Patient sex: M
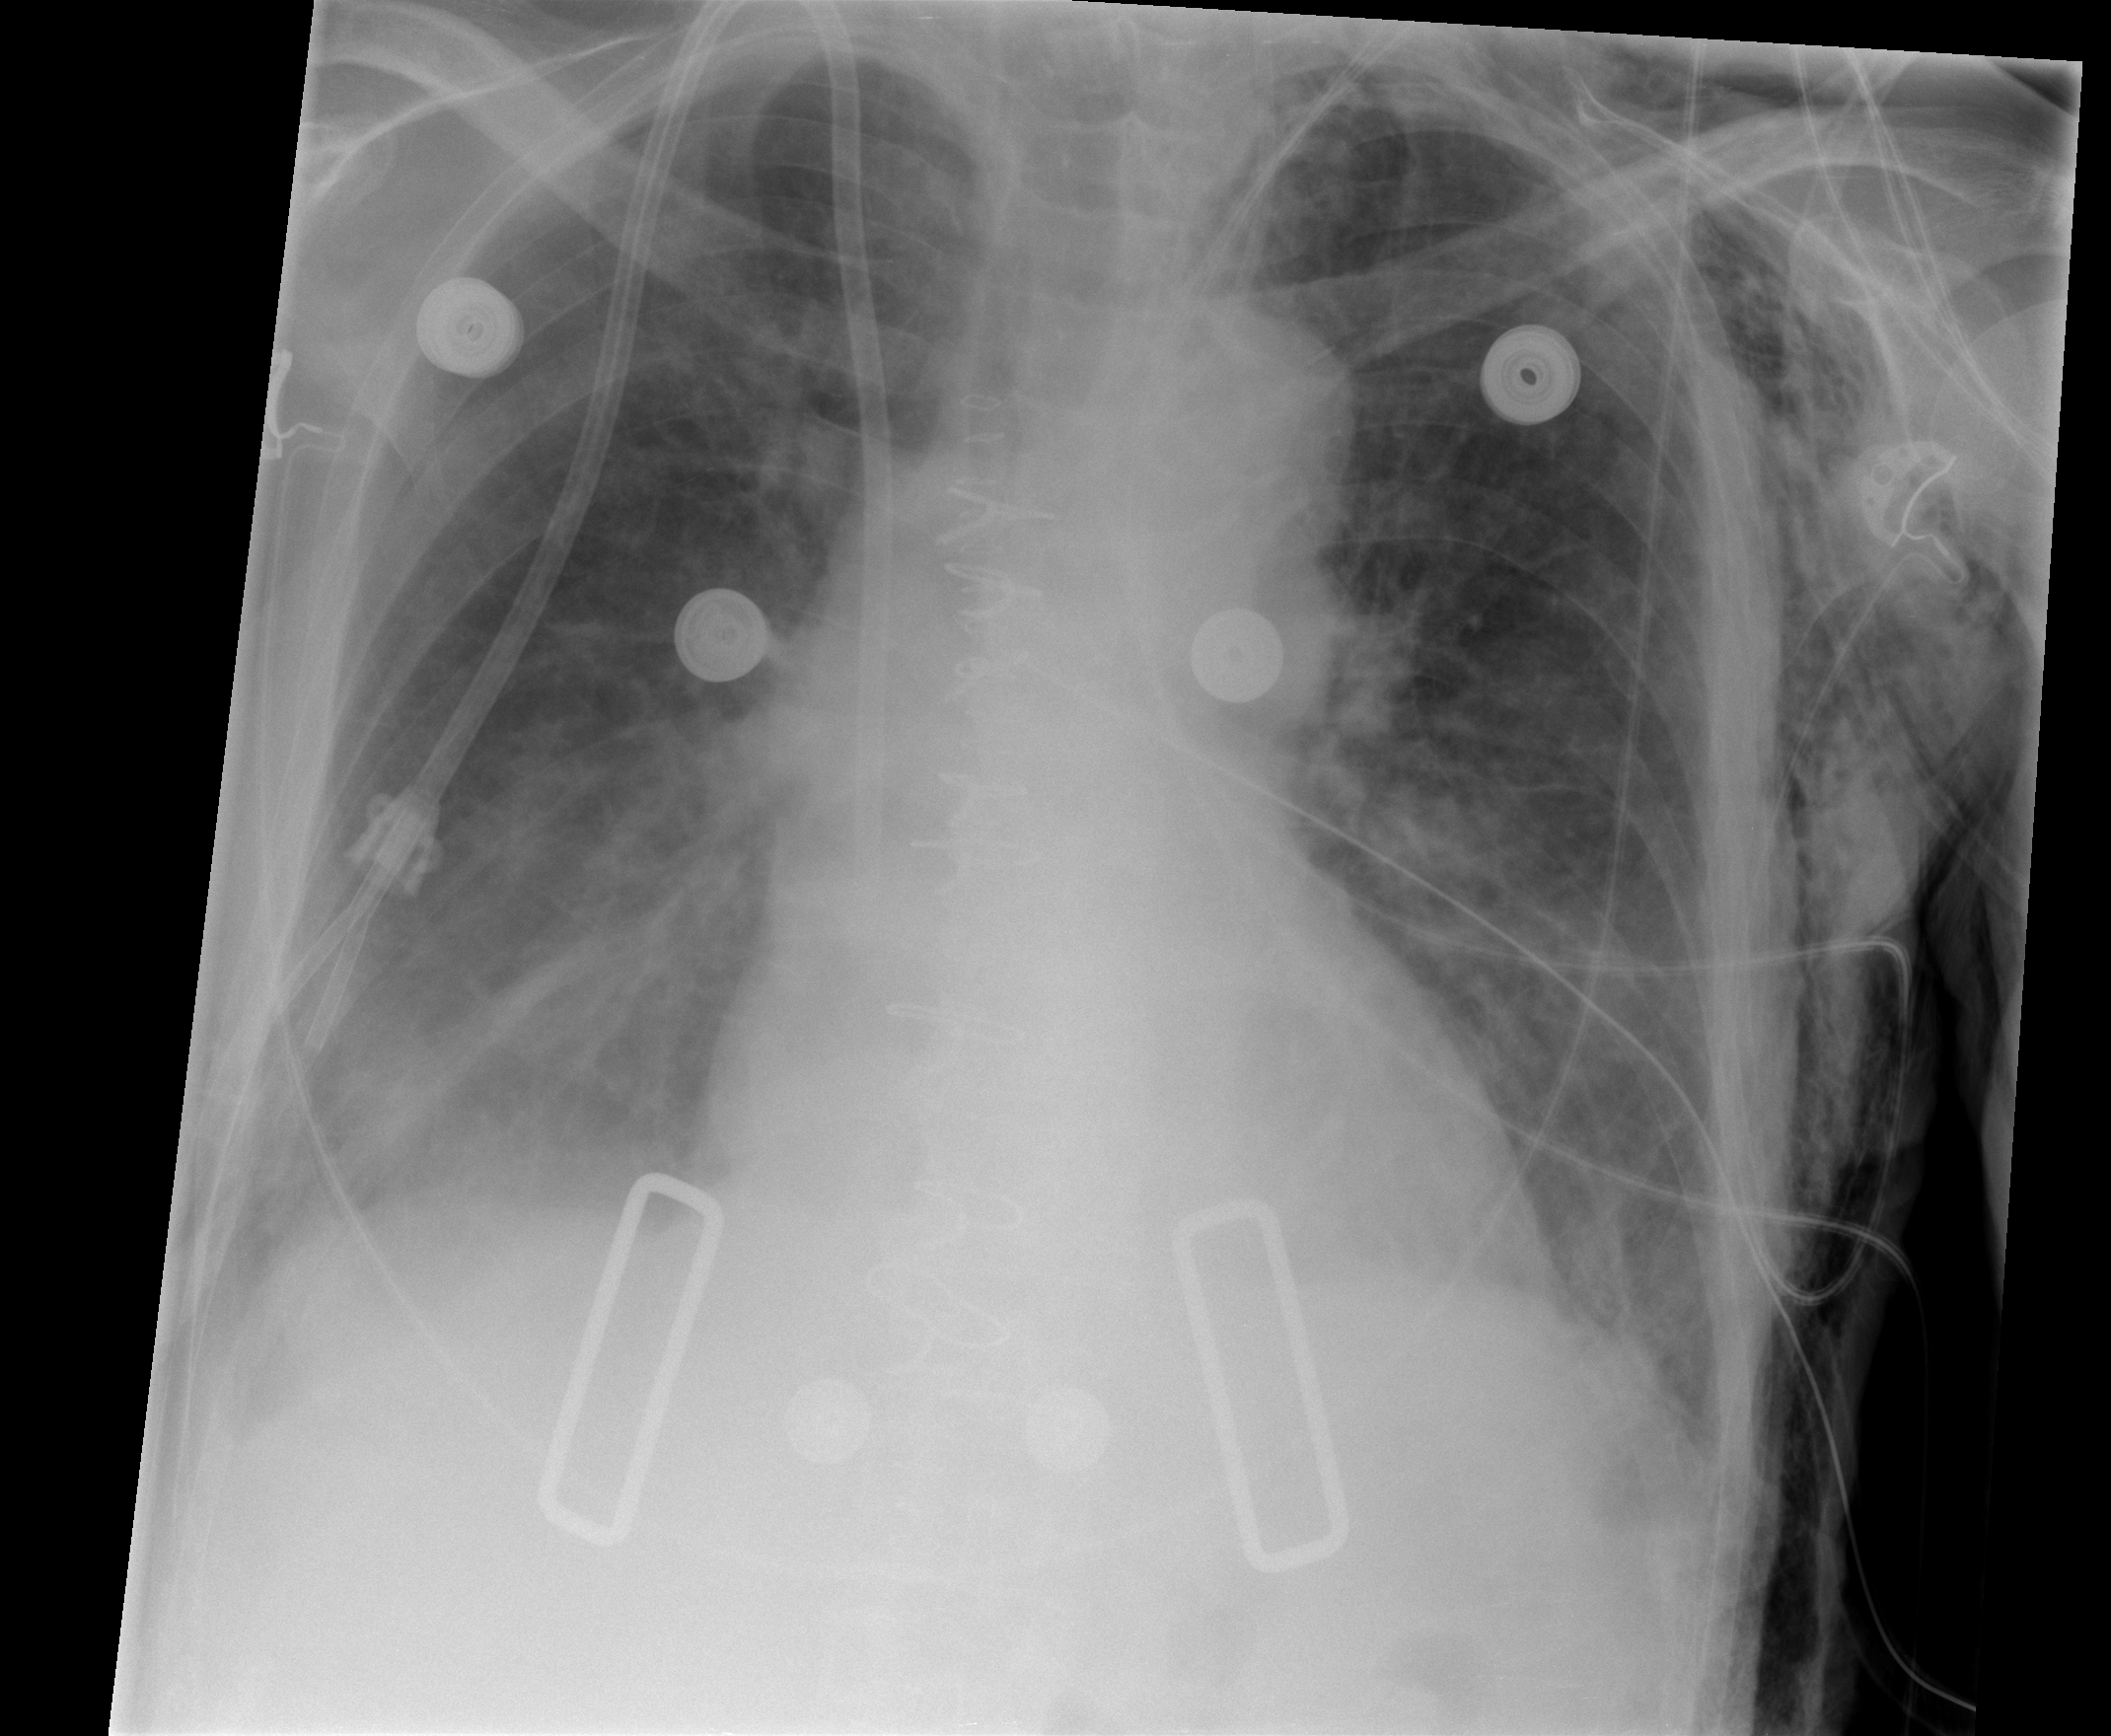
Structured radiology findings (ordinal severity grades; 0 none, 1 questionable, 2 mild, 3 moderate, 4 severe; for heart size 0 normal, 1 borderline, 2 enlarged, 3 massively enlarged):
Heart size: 0
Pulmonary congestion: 2
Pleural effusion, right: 2
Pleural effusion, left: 0
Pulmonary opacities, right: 2
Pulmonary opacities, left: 0
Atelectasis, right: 2
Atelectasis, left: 0